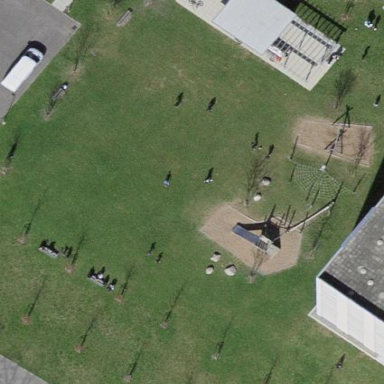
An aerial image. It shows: Lovely park for leisure and relaxation.